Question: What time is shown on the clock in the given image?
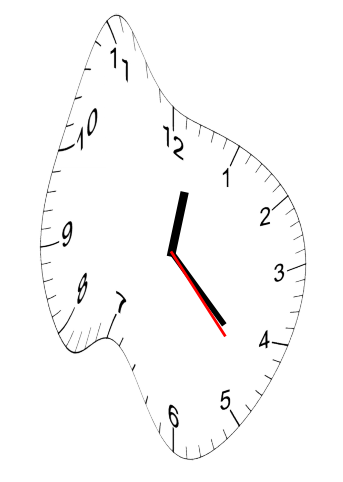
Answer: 12:22:23